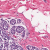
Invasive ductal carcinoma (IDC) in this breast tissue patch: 0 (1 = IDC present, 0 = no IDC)